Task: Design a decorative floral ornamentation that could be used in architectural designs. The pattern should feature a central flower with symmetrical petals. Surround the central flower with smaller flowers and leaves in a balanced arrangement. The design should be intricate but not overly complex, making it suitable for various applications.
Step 189:
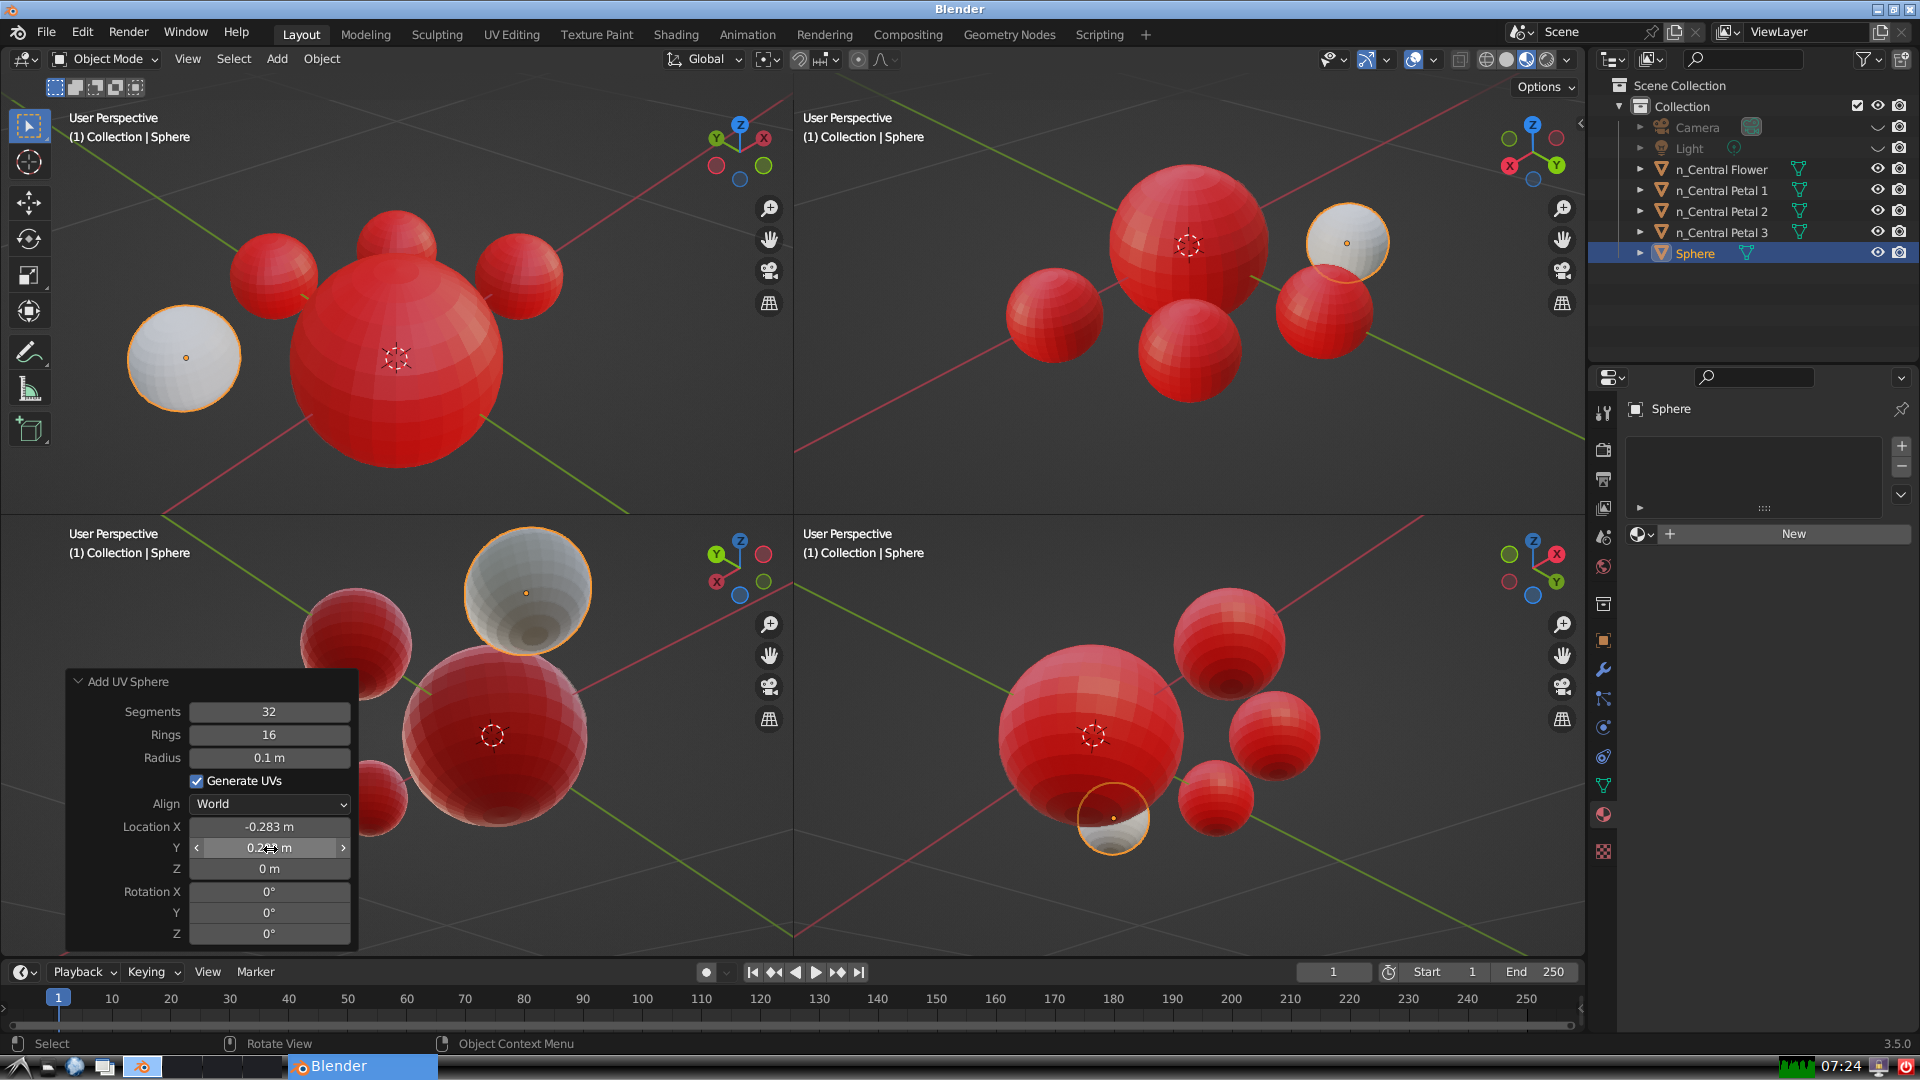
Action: {"mouse_move": [270, 867]}